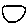
Label: circle